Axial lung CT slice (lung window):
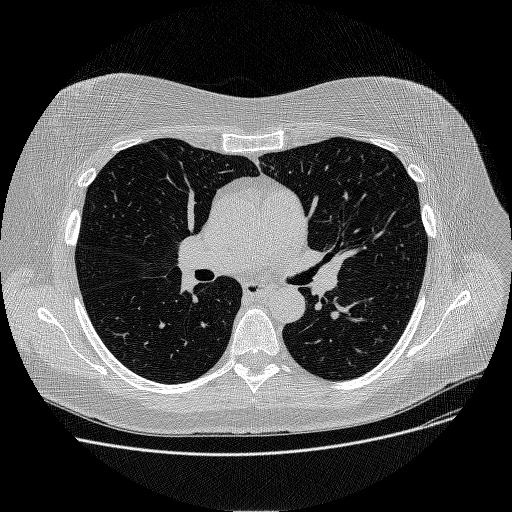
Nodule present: no